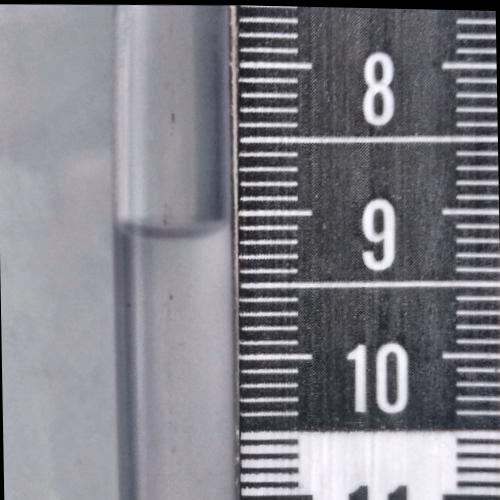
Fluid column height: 9.1 cm